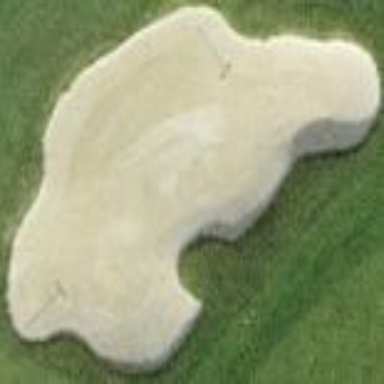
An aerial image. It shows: Sandy area is golf bunker.